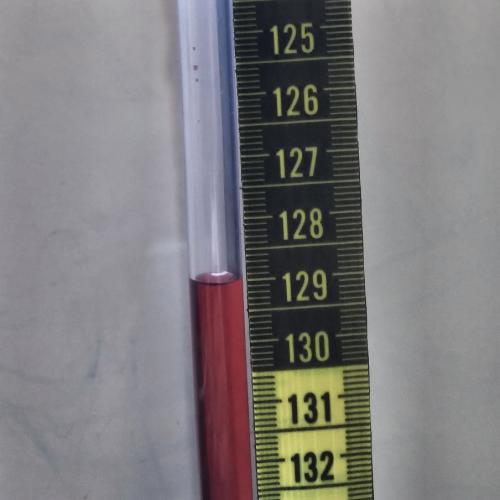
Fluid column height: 129.0 cm